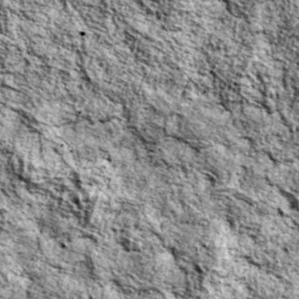
Label: non_frost